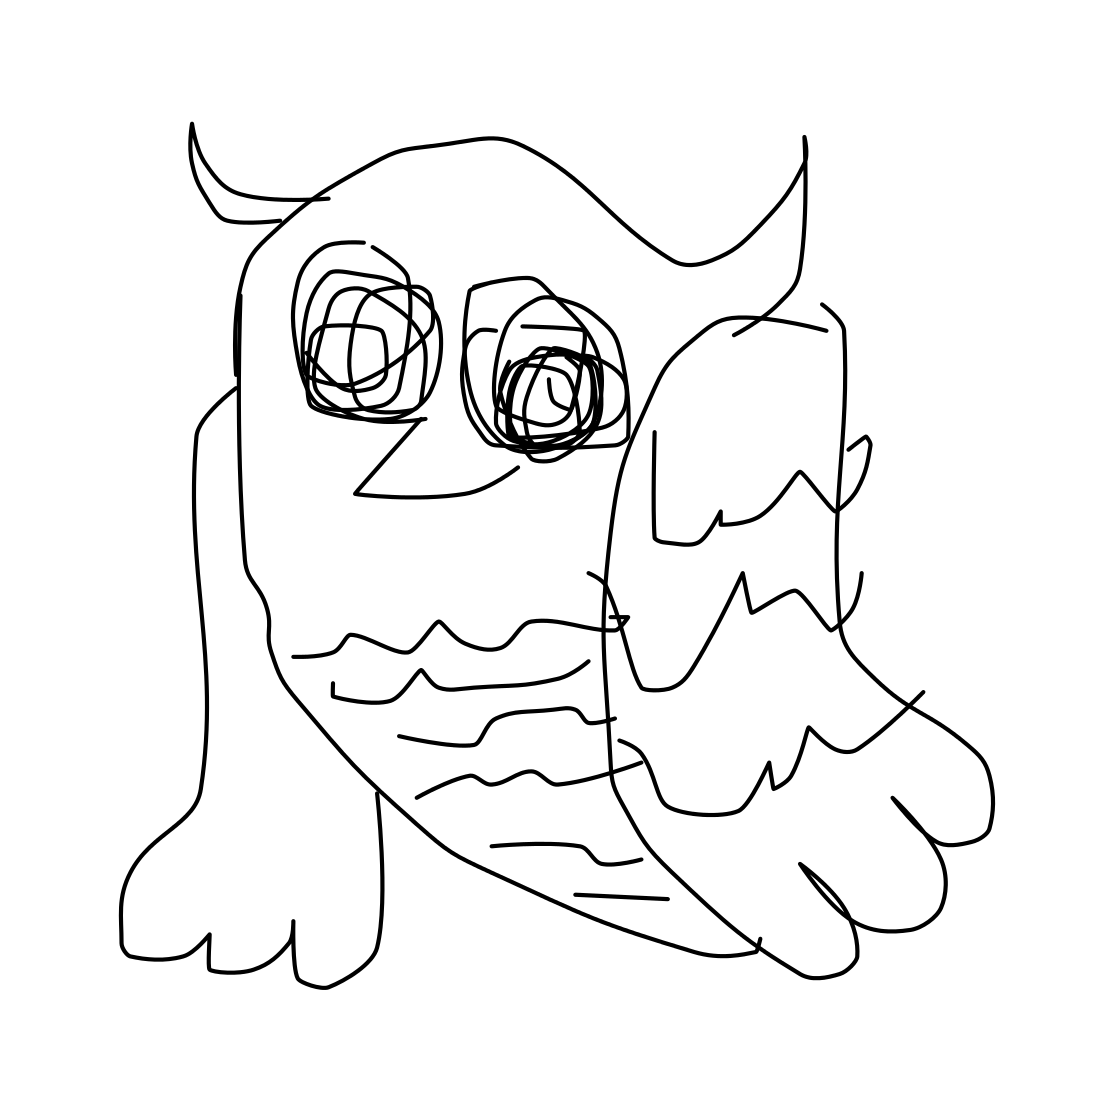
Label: owl